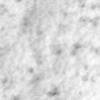
Label: no_change